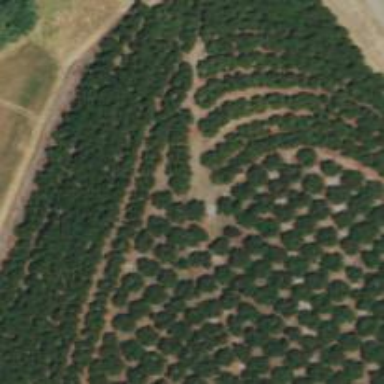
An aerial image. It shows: Orchard.